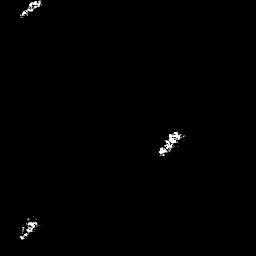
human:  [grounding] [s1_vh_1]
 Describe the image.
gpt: In the satellite image, there is  <ref>1 medium ship </ref> <box>[[60, 50, 70, 61, 0]]</box> located at center,  <ref>1 medium ship </ref> <box>[[5, 85, 15, 93, 0]]</box> located at bottom left,  <ref>1 small ship </ref> <box>[[6, 0, 16, 6, 0]]</box> located at top left.